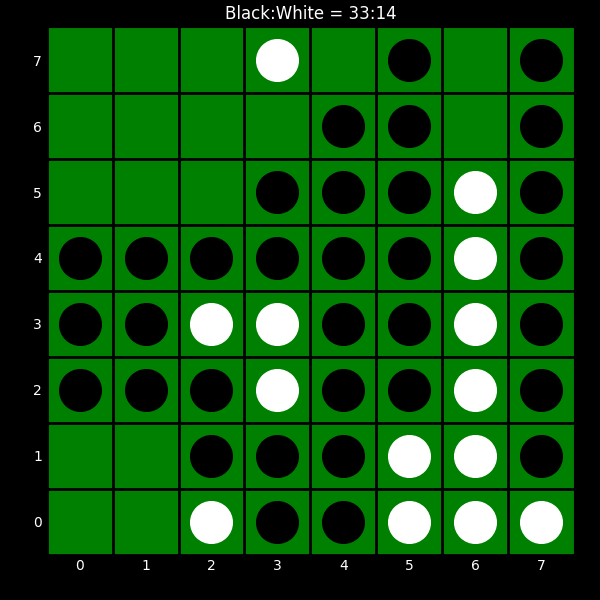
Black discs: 33
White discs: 14